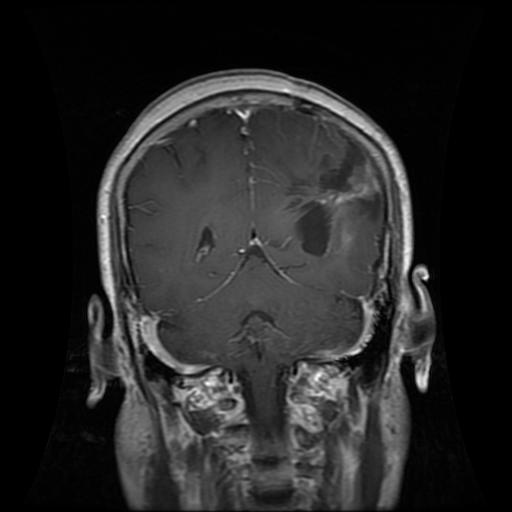
Label: glioma